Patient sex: F
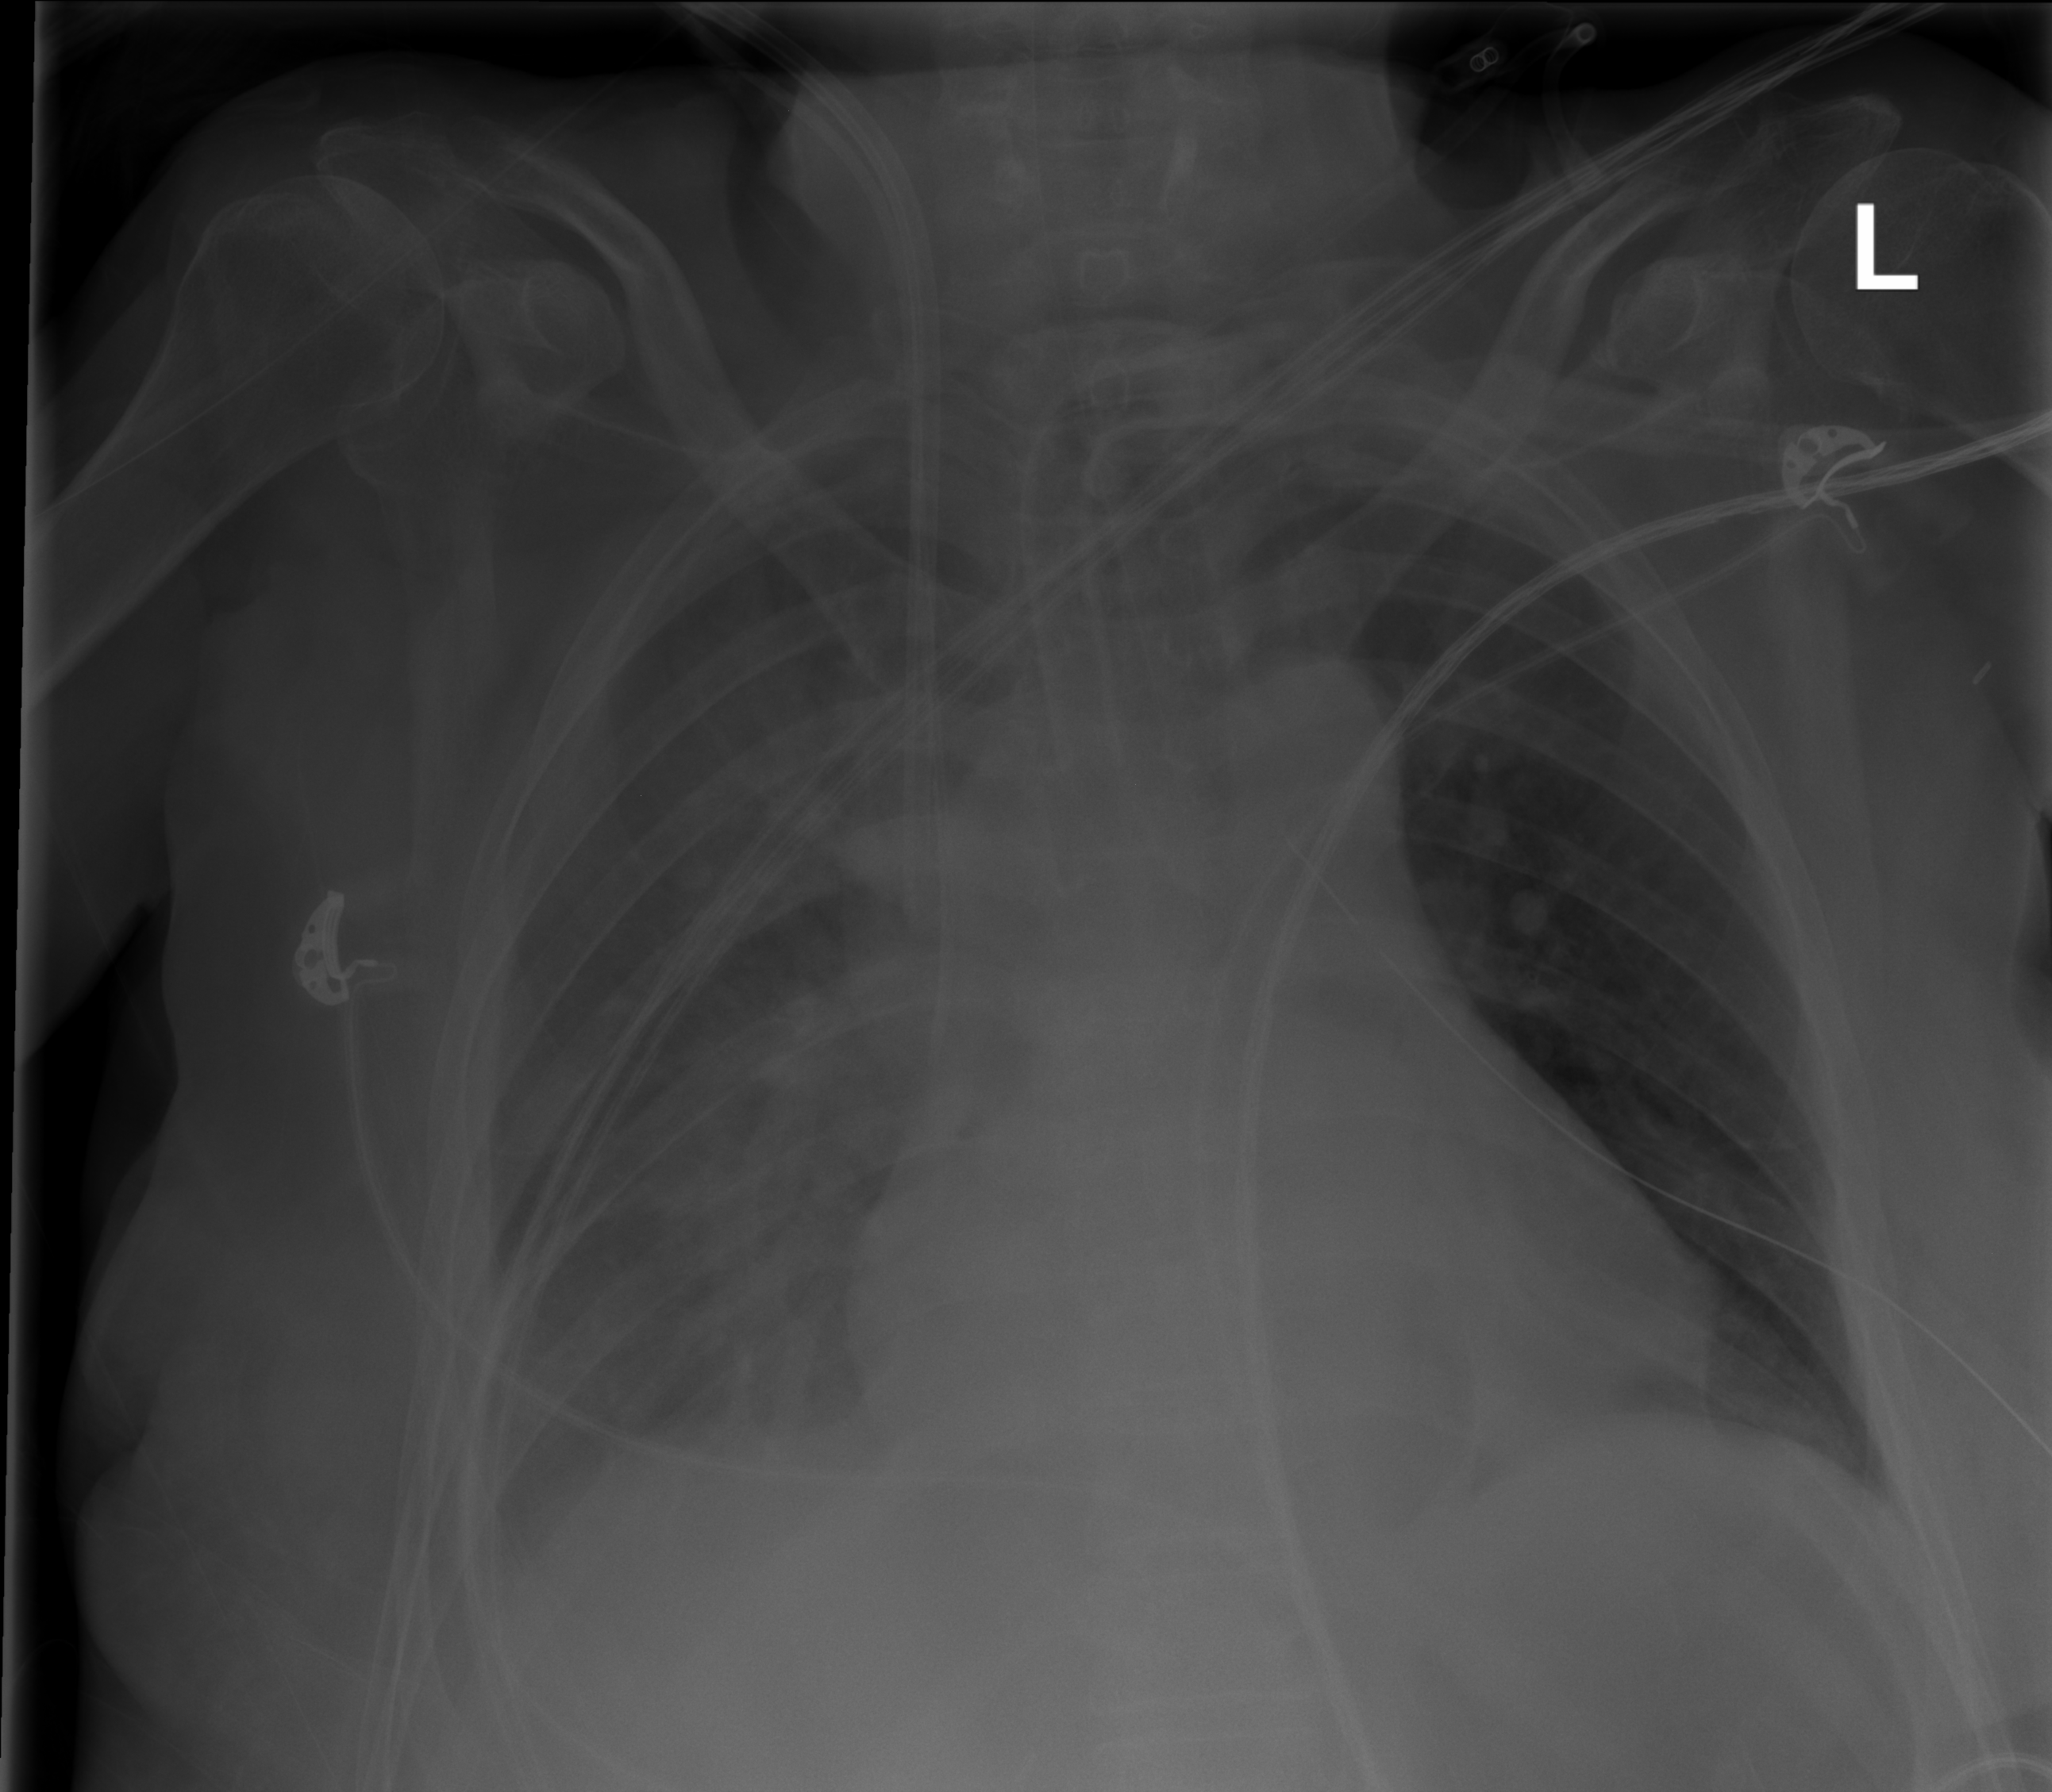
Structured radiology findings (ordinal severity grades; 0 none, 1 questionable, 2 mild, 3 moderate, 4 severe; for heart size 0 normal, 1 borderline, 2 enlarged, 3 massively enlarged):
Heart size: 2
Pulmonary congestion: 0
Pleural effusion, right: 2
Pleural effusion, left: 2
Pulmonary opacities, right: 0
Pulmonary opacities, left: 0
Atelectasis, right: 2
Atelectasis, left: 0